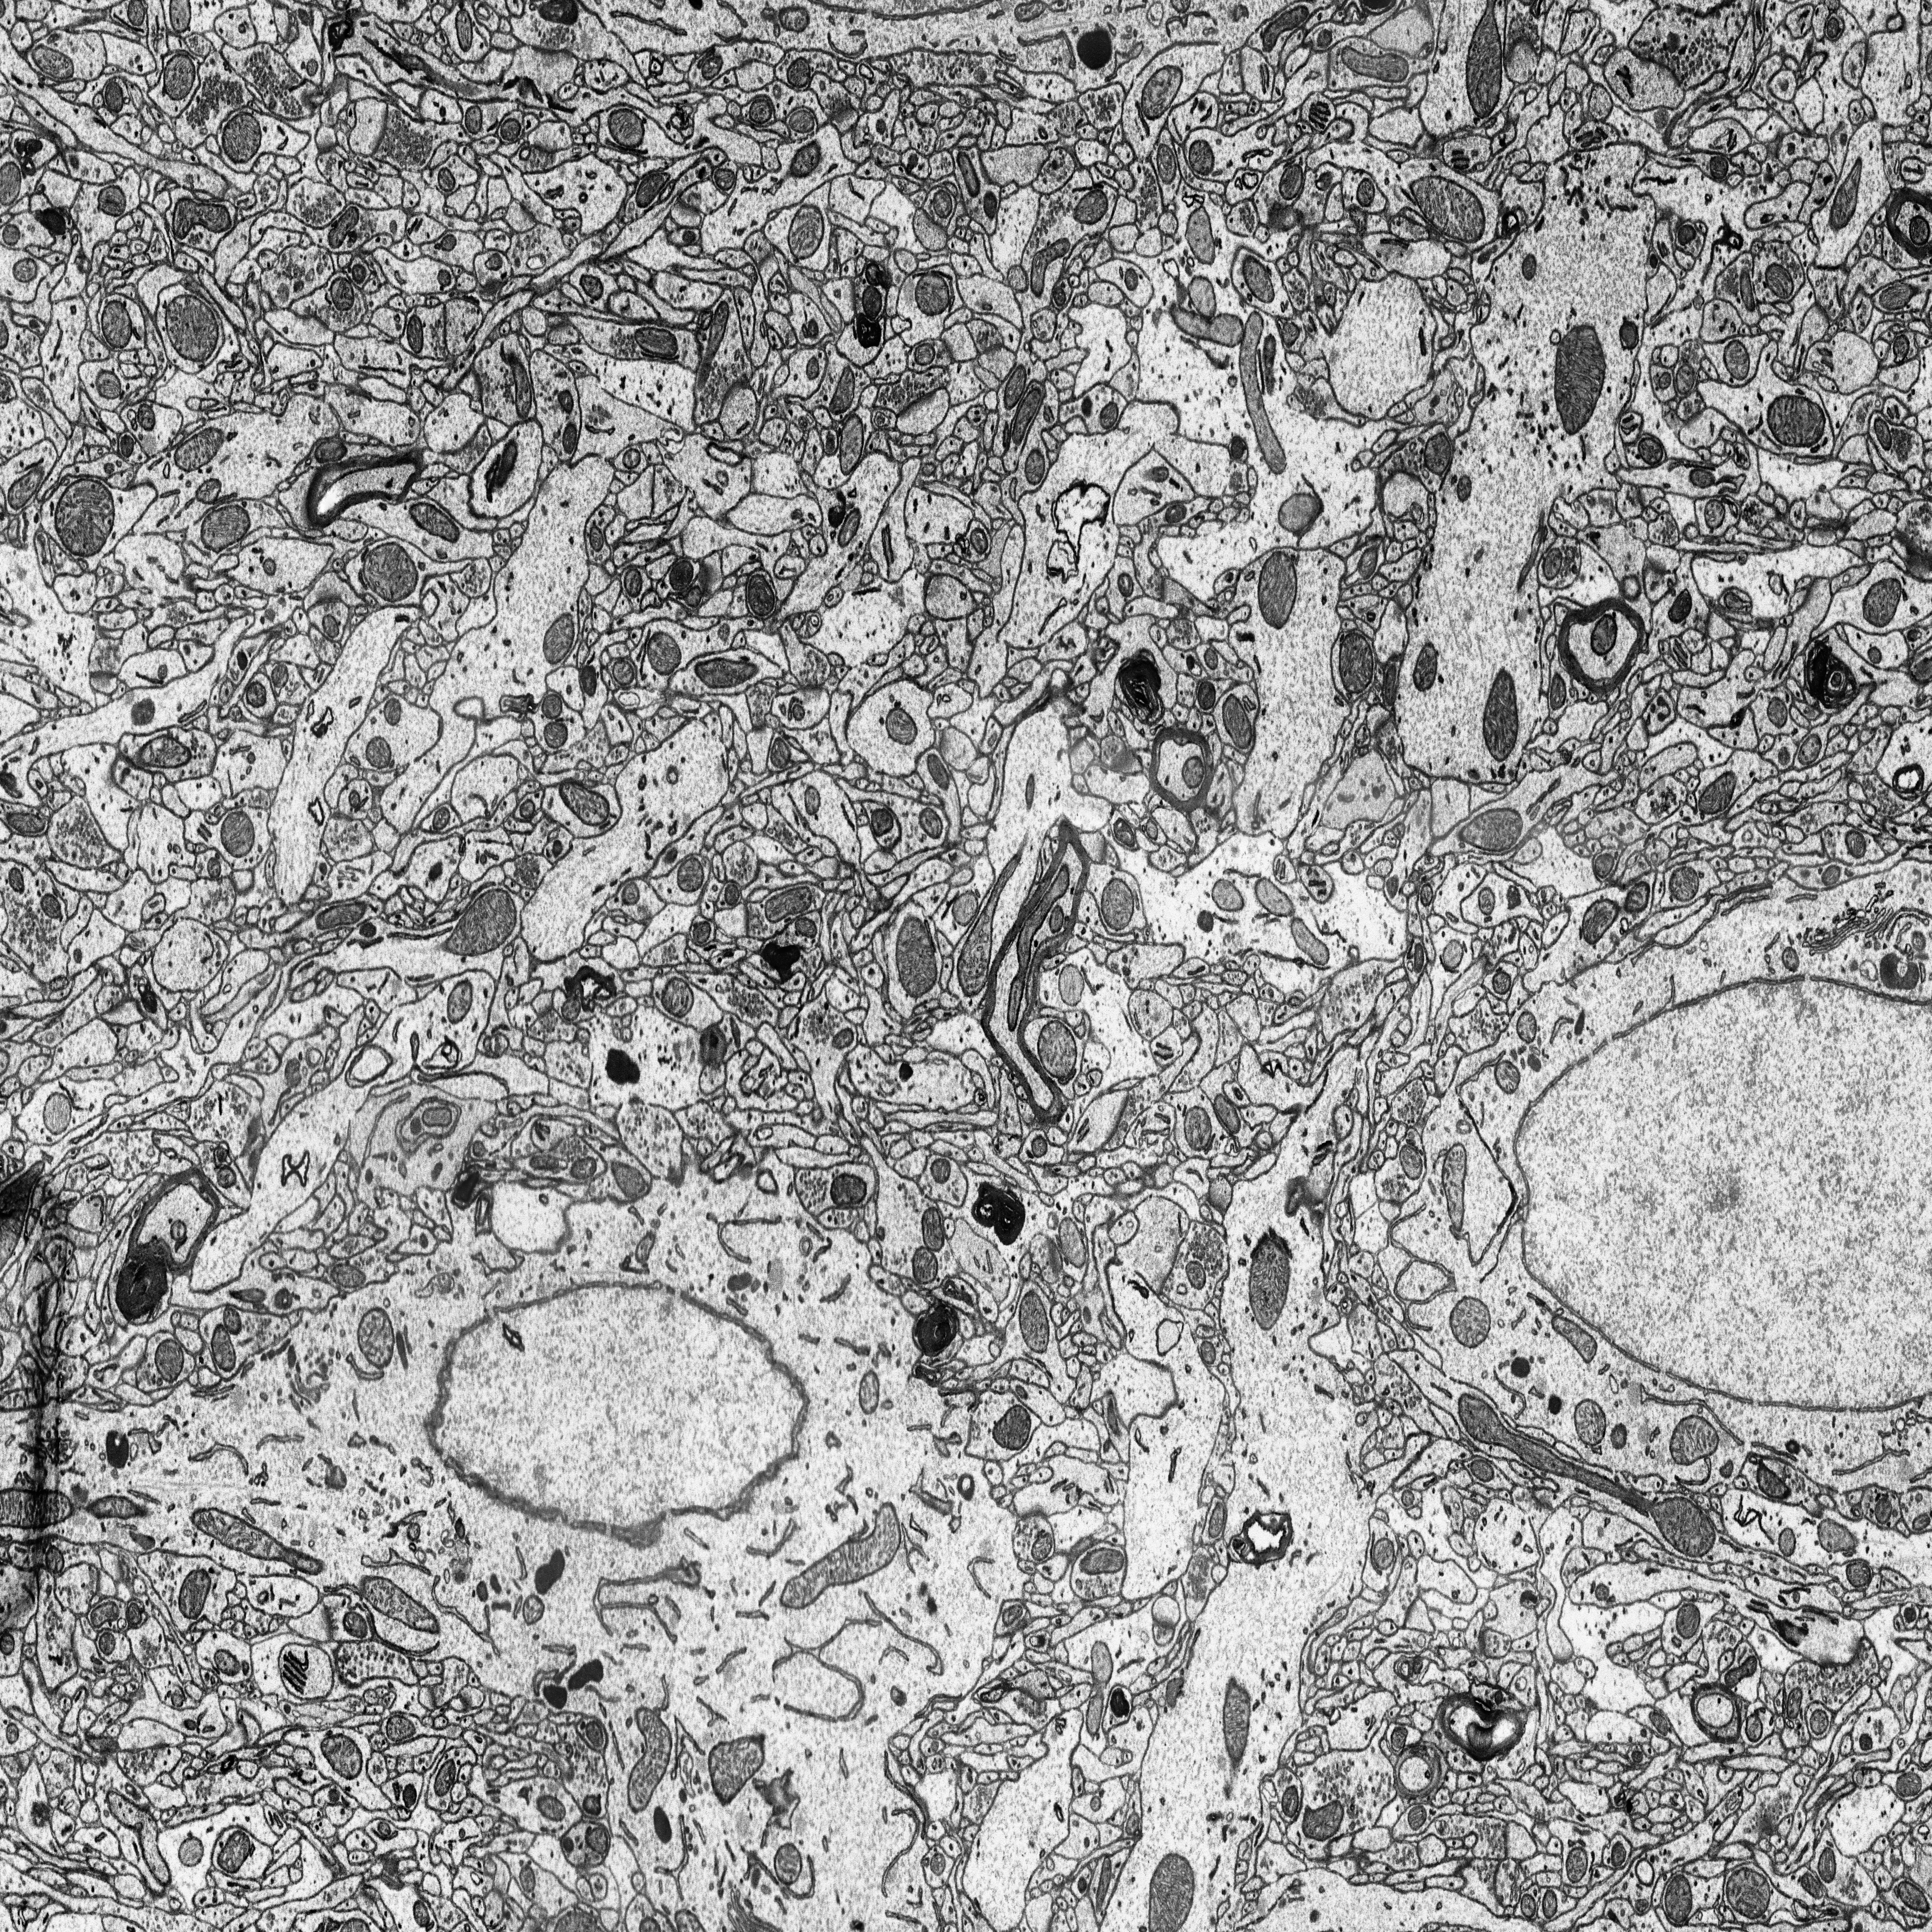
Electron microscopy slice of rat cortex tissue
Slice depth (z): 196
Mitochondria instances in slice: 378